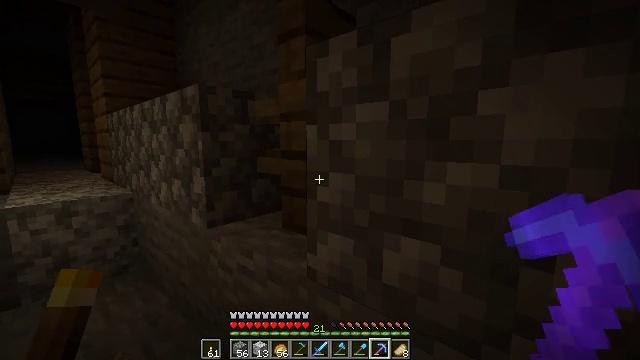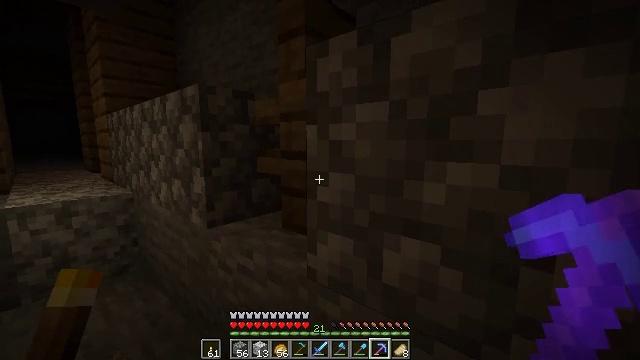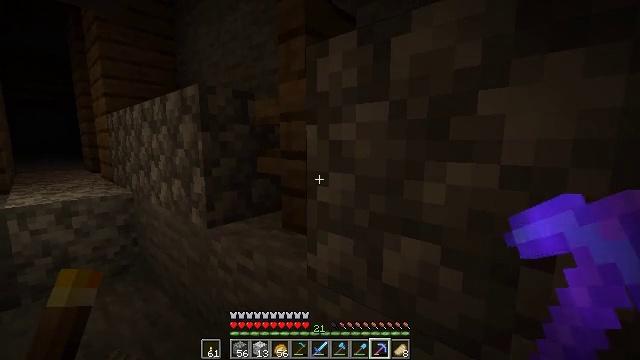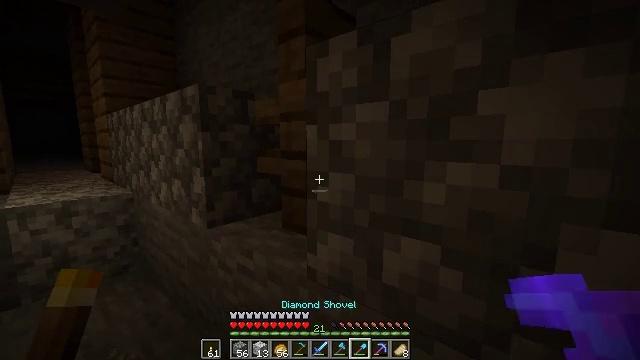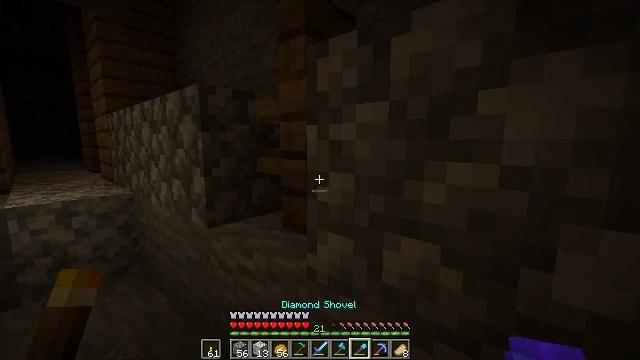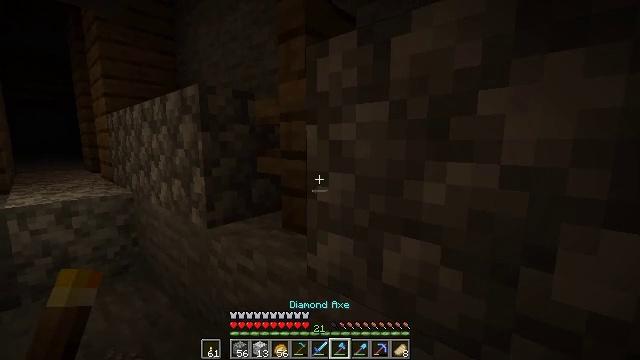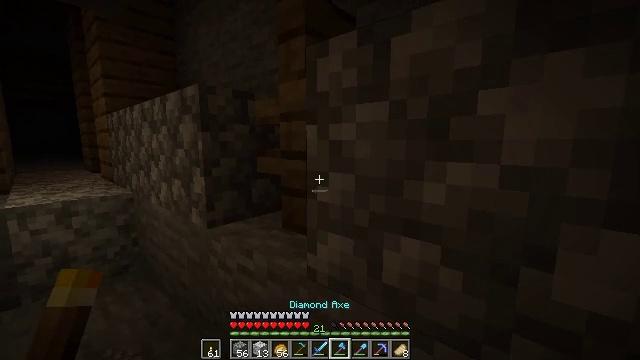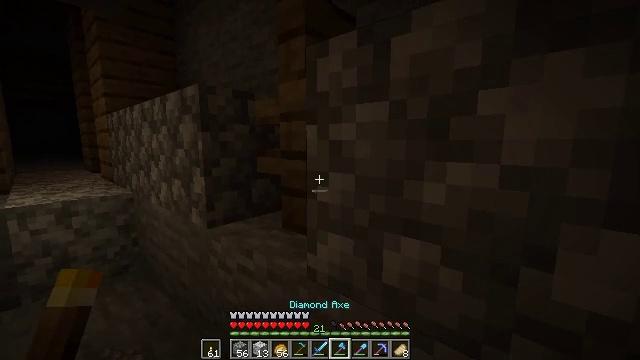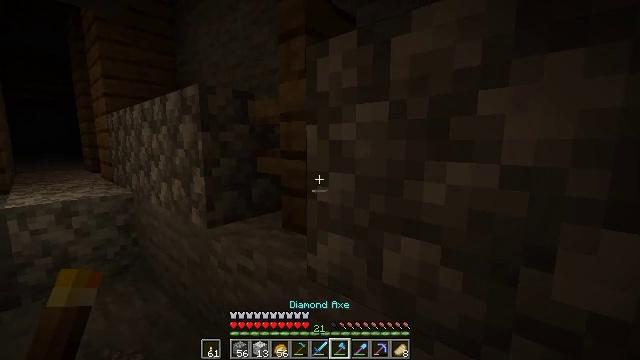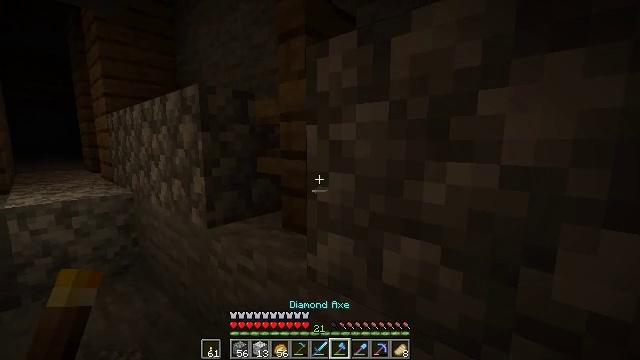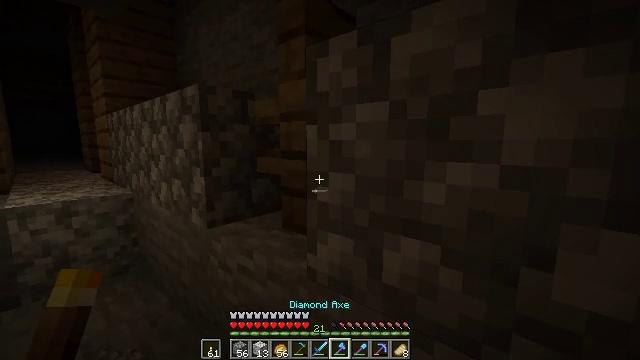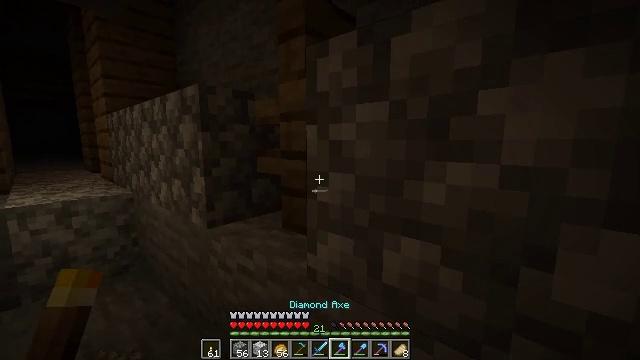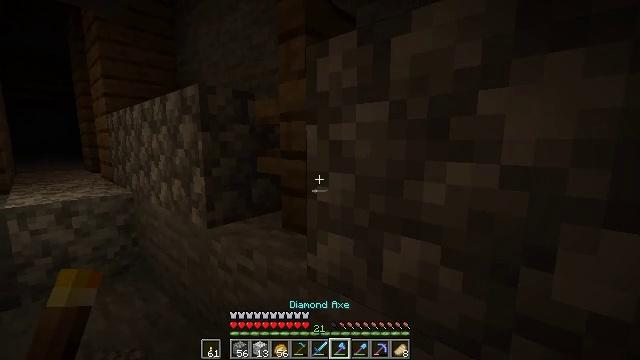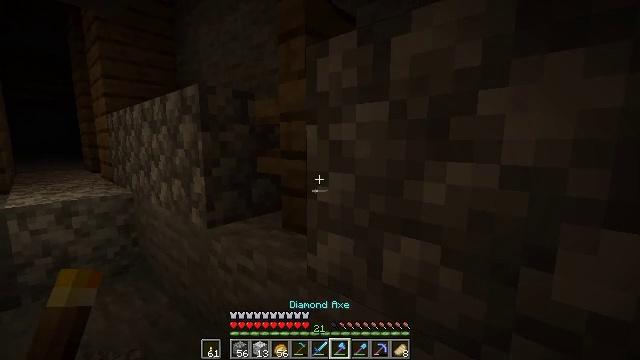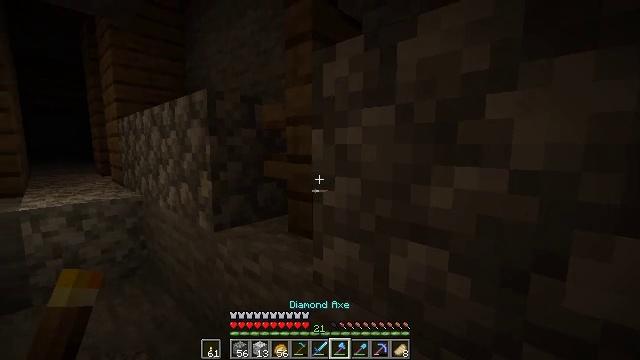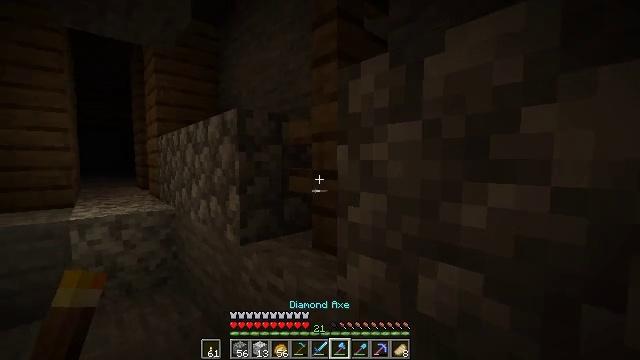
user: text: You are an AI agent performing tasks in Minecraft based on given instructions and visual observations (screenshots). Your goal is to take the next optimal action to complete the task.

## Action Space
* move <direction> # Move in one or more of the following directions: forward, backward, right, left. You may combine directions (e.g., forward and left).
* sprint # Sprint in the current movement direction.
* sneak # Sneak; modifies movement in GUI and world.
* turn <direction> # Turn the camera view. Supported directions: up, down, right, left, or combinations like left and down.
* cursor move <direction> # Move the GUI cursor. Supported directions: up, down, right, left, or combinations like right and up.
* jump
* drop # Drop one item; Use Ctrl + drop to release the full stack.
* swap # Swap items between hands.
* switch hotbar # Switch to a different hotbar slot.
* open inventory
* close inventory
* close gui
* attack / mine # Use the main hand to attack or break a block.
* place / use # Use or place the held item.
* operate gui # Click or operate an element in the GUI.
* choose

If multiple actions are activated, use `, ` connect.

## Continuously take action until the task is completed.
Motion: motion action
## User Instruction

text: Break down the oak fence.
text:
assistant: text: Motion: no_op
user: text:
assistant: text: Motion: no_op
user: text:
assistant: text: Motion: no_op
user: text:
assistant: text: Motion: no_op
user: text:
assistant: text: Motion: no_op
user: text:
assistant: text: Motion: no_op
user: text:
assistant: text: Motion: no_op
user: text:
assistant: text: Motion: no_op
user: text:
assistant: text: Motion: no_op
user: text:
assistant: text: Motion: no_op
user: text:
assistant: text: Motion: no_op
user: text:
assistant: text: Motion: no_op
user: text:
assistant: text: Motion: no_op
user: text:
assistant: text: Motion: turn left
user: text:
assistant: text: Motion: turn left and up
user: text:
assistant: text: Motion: move forward and move left
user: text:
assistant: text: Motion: move forward and move left
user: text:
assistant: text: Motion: move forward and move left, turn right and up
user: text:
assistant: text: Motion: move forward and move left, turn right and up
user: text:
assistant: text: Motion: move forward and move left, turn right and up
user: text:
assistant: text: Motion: turn right and up
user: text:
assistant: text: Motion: turn right
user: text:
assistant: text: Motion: turn right
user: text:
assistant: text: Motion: turn right
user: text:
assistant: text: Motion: no_op
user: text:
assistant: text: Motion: no_op
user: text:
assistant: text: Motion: no_op
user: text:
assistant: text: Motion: turn right, attack / mine
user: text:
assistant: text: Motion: turn right, attack / mine
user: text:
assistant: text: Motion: attack / mine